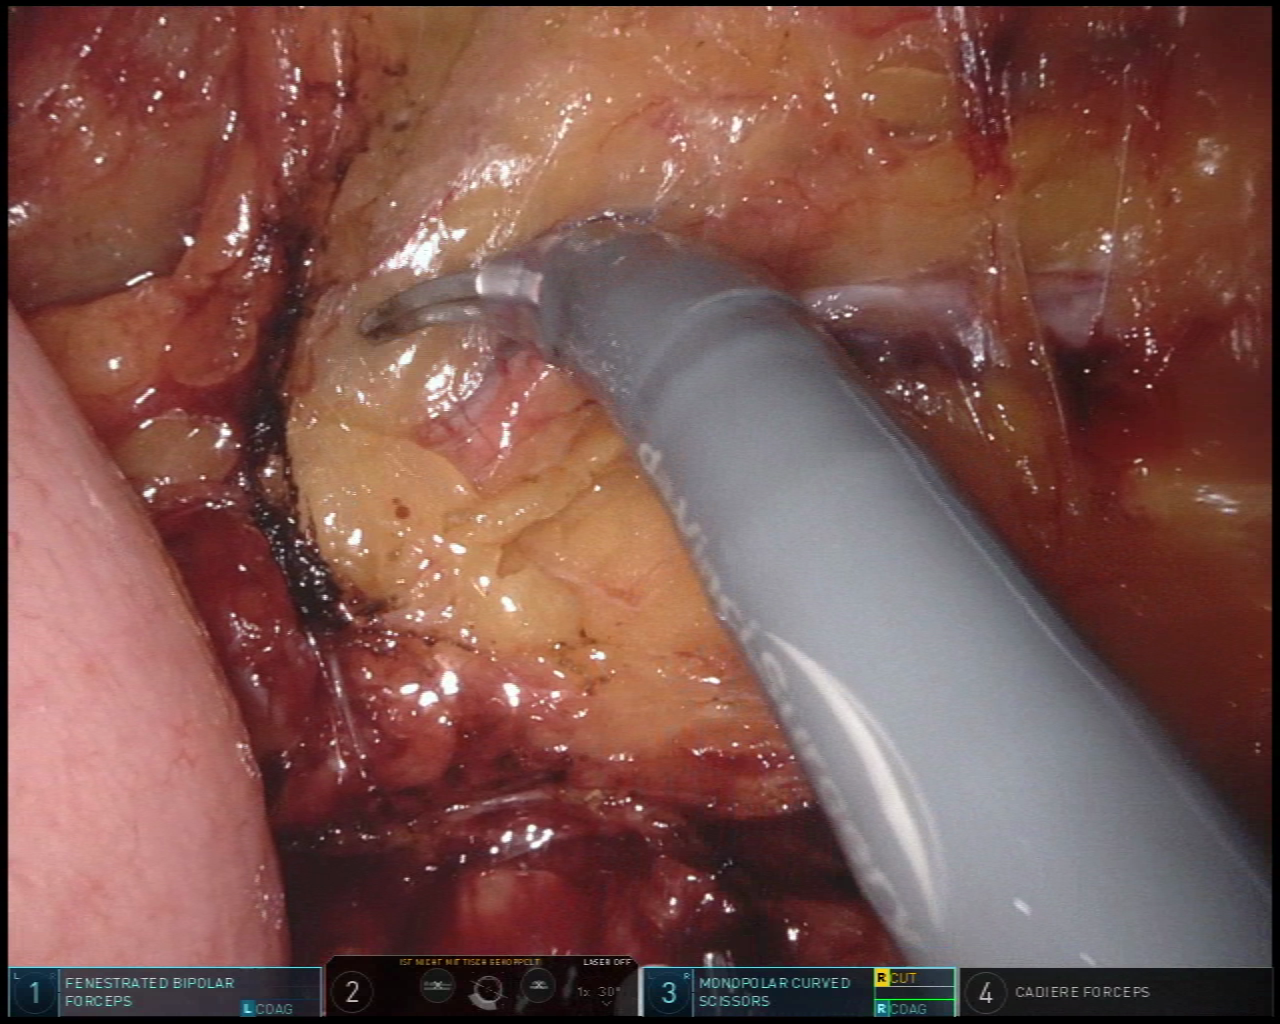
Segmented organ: ureter
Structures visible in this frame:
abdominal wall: no
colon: no
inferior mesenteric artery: no
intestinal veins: no
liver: no
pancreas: no
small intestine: yes
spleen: no
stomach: no
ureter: yes
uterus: no
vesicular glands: no